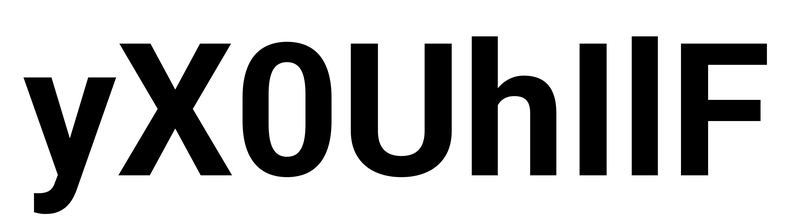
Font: Roboto_Bold